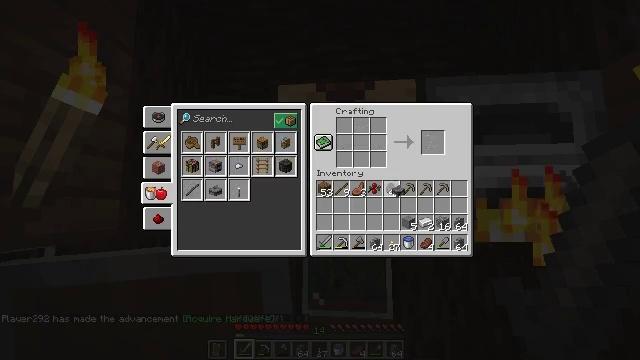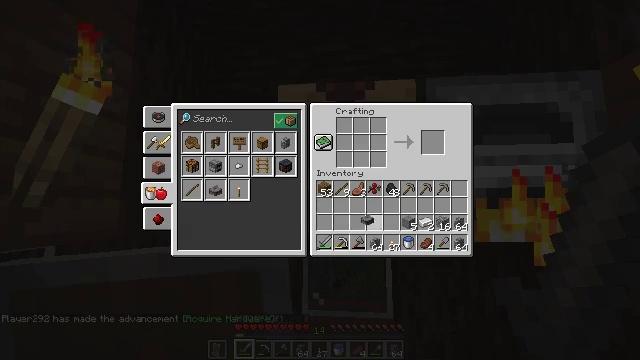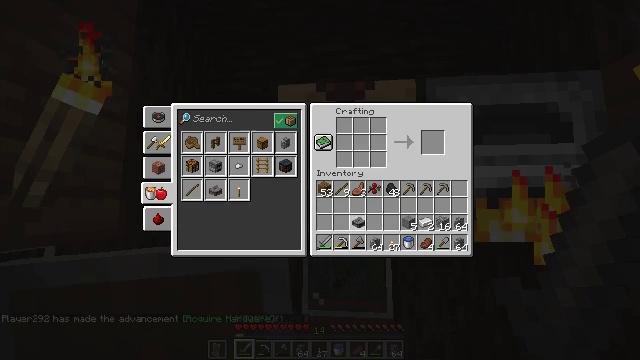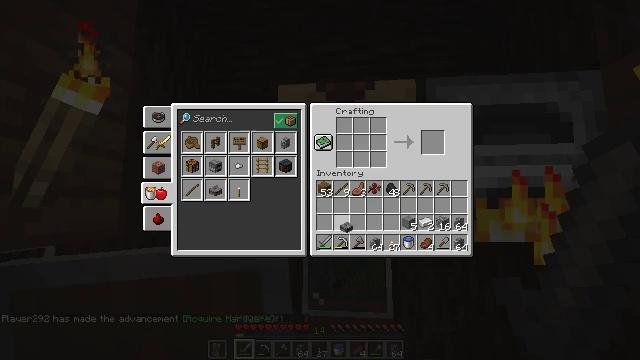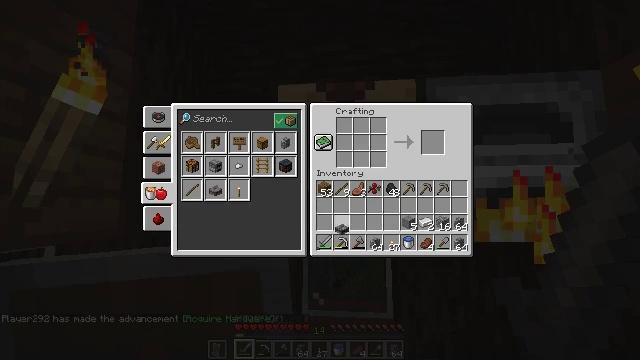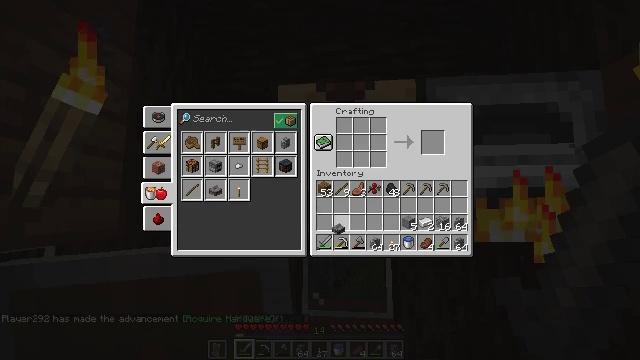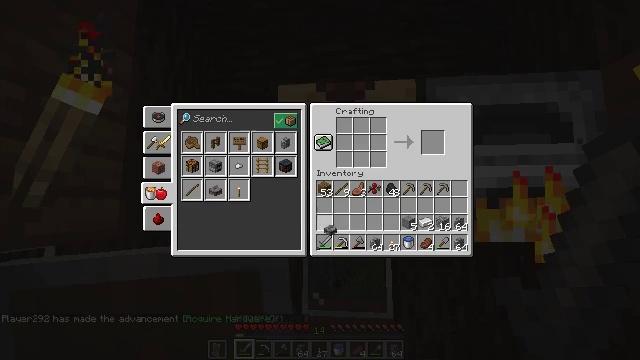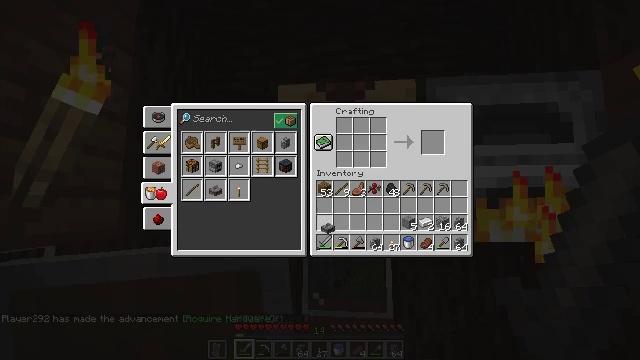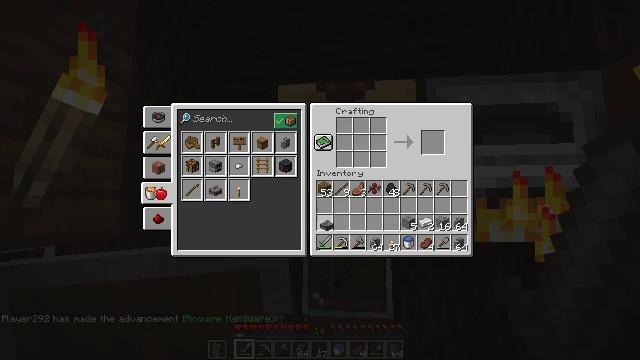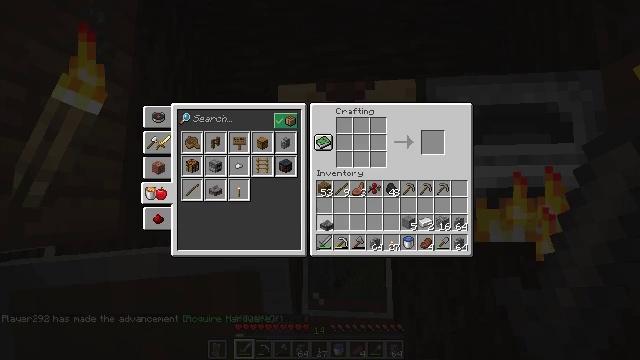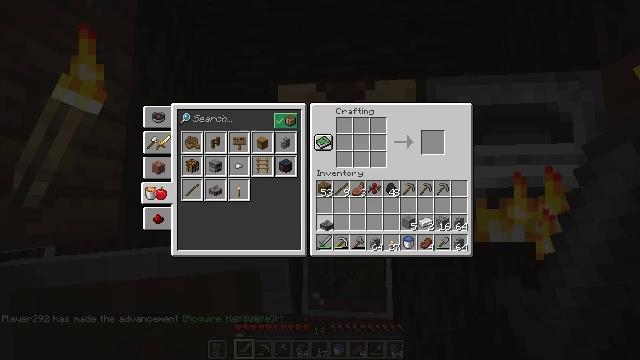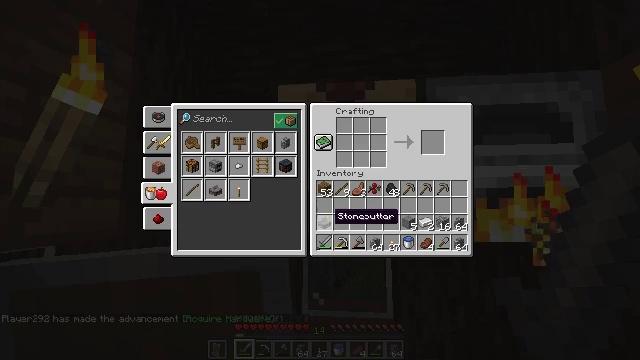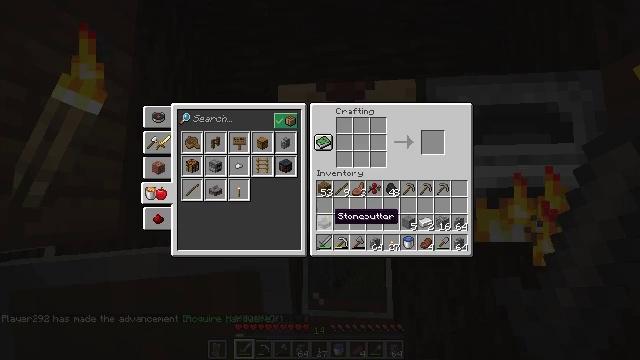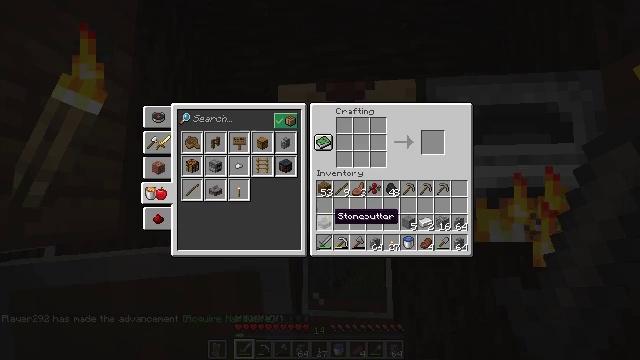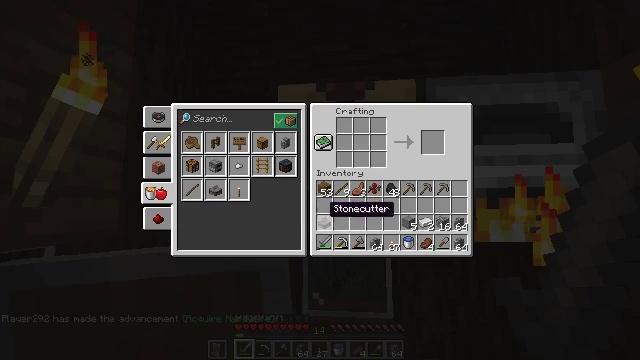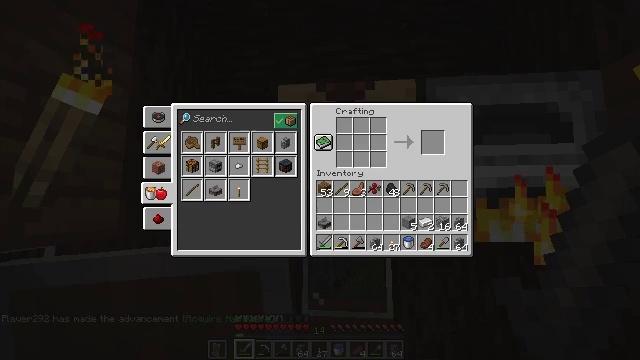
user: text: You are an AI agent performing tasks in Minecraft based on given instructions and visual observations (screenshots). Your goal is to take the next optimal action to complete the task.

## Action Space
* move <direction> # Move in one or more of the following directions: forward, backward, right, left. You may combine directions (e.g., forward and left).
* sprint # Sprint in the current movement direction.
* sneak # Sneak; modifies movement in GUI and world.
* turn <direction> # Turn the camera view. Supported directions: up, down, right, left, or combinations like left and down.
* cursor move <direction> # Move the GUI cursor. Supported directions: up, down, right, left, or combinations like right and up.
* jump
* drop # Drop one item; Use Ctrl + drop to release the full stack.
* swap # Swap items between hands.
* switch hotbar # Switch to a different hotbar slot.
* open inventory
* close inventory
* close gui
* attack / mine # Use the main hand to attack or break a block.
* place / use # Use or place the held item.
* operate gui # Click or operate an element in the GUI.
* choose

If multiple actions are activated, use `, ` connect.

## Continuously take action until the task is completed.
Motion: motion action
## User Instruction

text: Put the required items in the crafting grid to get a smithing table.
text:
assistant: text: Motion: cursor move left and down, open gui
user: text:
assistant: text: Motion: cursor move left
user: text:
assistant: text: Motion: cursor move left
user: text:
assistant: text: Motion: no_op
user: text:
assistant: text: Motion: no_op
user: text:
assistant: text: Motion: cursor move left
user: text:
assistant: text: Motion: no_op
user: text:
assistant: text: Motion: no_op
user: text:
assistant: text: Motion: operate gui
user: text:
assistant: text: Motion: operate gui
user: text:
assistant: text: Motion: no_op
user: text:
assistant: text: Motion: no_op
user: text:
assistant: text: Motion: no_op
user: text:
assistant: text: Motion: cursor move up
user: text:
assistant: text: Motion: cursor move left and up
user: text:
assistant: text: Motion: cursor move left and up
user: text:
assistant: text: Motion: cursor move left and up
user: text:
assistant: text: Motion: no_op
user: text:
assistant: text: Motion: no_op
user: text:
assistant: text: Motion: no_op
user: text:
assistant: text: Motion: no_op
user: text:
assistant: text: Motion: operate gui
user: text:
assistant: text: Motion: operate gui
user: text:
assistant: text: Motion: no_op
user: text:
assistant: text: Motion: no_op
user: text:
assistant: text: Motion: cursor move right
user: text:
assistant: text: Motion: cursor move right and up
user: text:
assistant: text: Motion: cursor move right and up
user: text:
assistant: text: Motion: no_op
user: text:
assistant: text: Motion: no_op